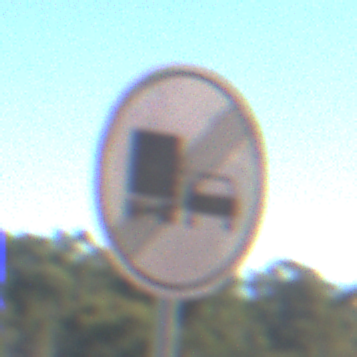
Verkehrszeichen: EndeUeberholverbotKraftfahrzeuge
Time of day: MorningAfternoon
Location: Outdoor (RoadRail)
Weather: Clear
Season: NotSpecified
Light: Natural